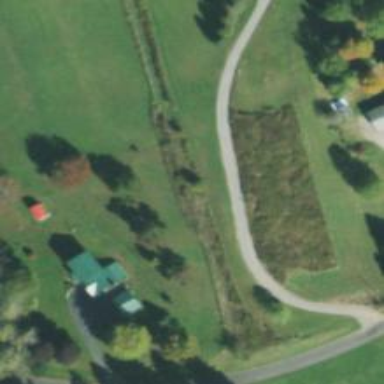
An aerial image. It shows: Driveway.